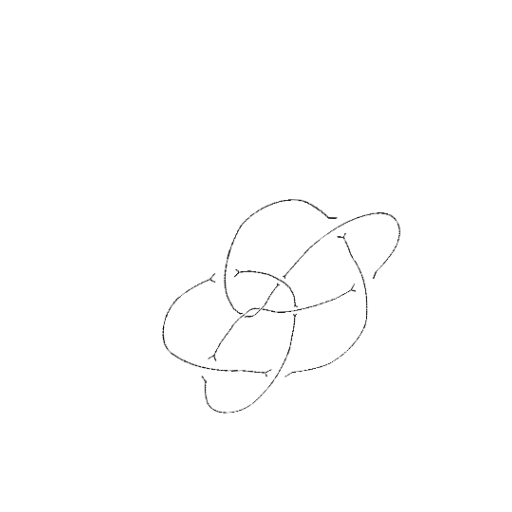
Crossing number: 9